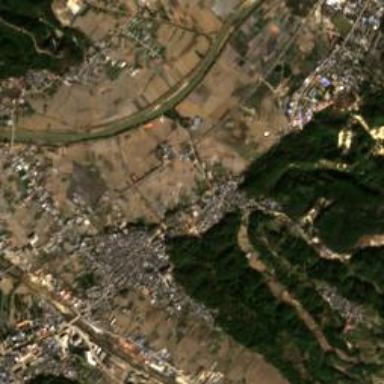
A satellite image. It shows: Ethnic township within town.